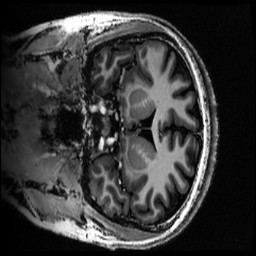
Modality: MP2RAGE
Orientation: coronal
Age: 23
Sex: female
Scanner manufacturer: siemens
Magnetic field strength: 6.98 T
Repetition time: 6 s
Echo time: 0.00283 s